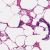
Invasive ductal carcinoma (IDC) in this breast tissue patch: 0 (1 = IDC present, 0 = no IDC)